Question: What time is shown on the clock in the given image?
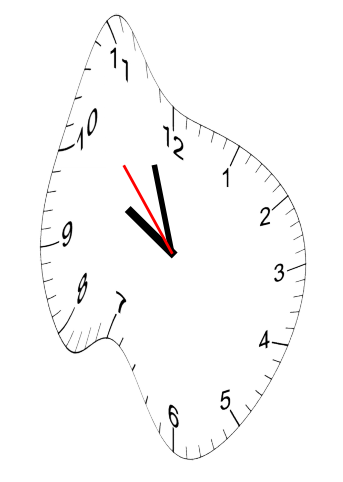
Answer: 09:56:53